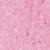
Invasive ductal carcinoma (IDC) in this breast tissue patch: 0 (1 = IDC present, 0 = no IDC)